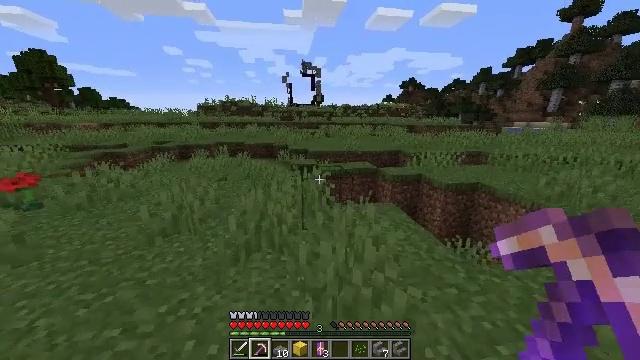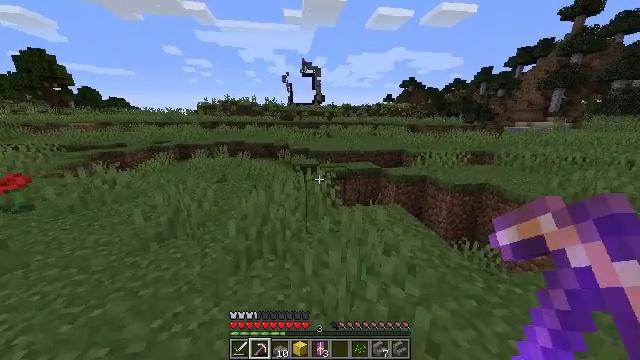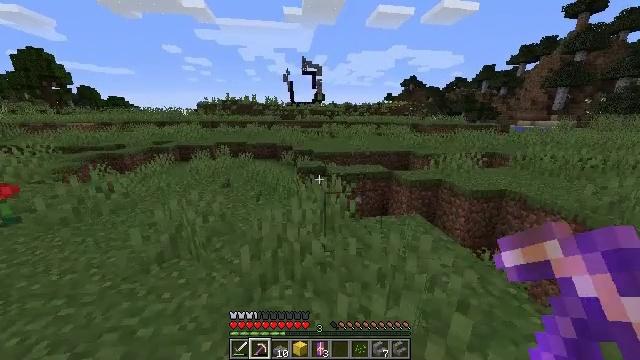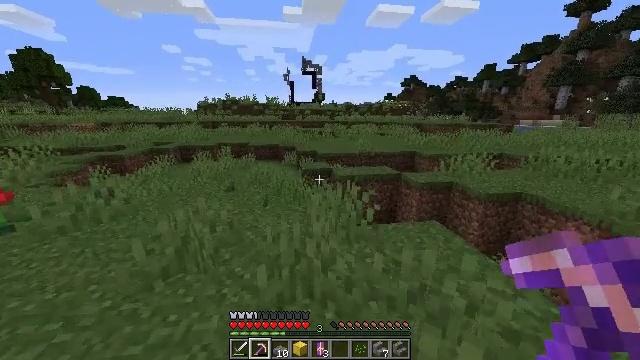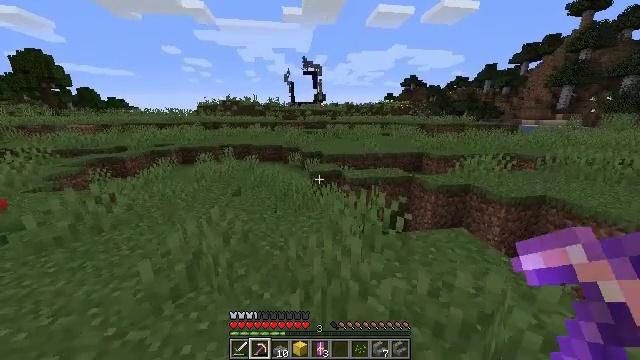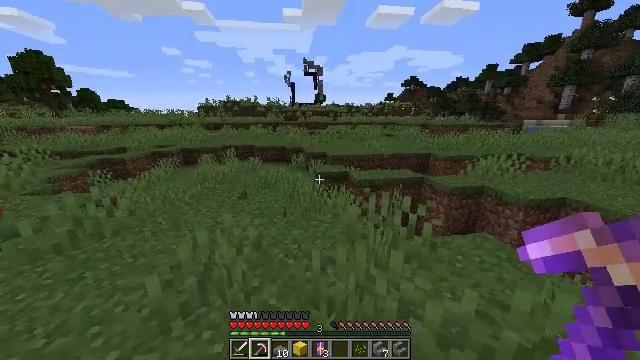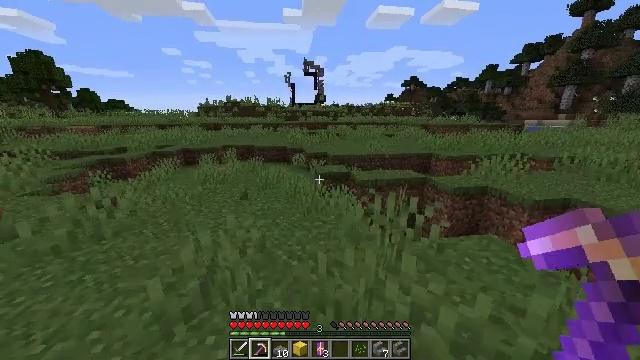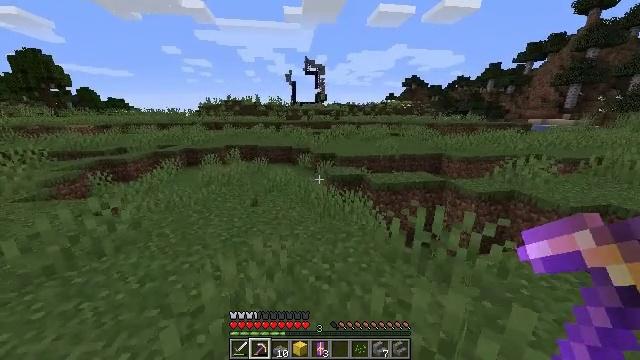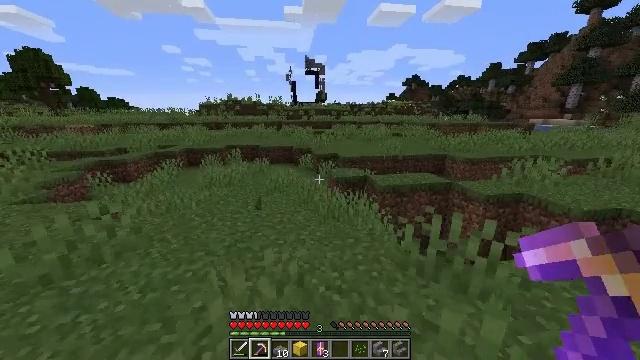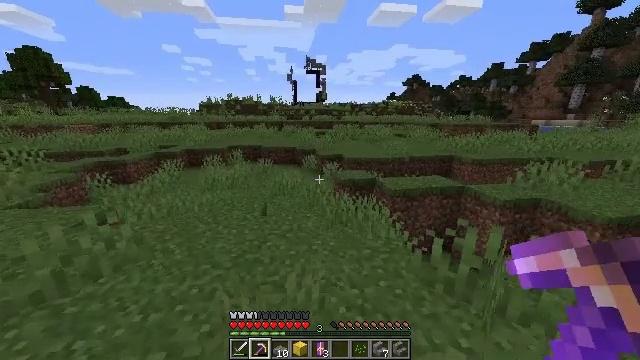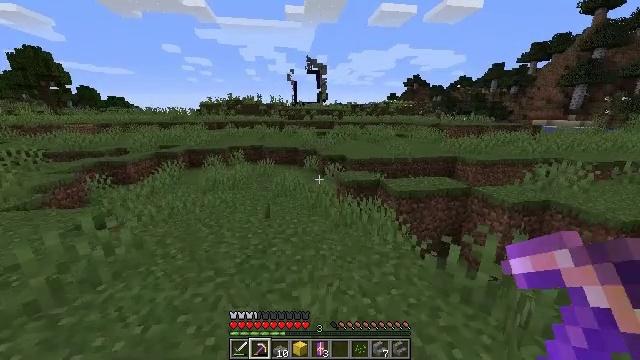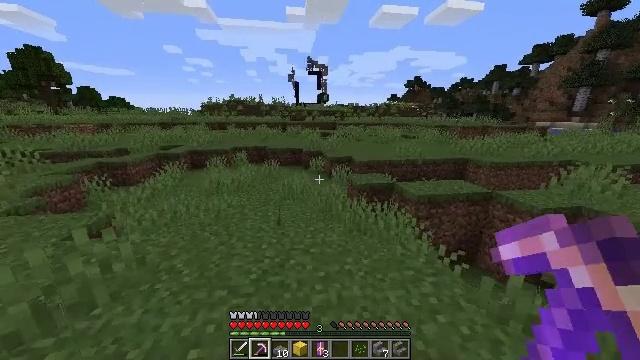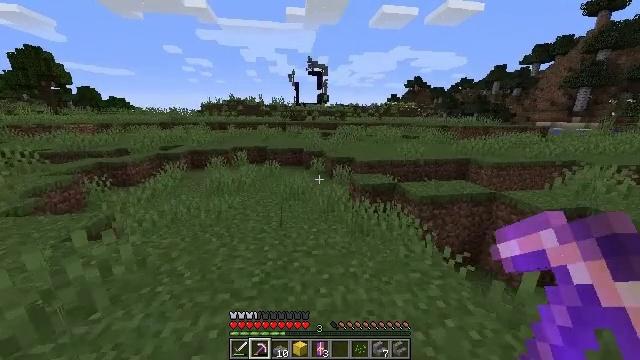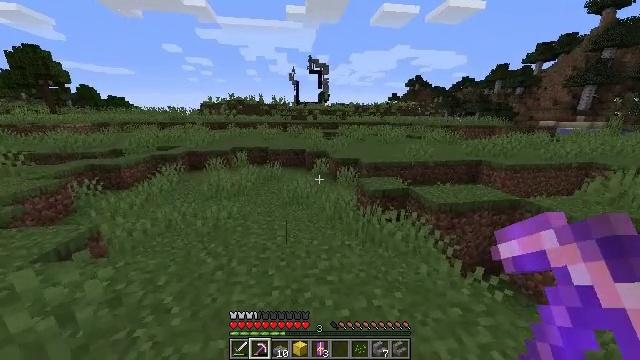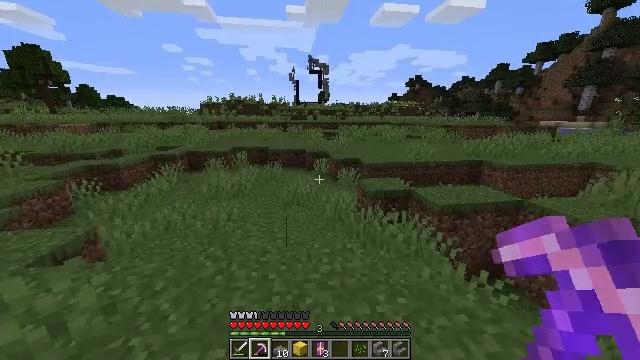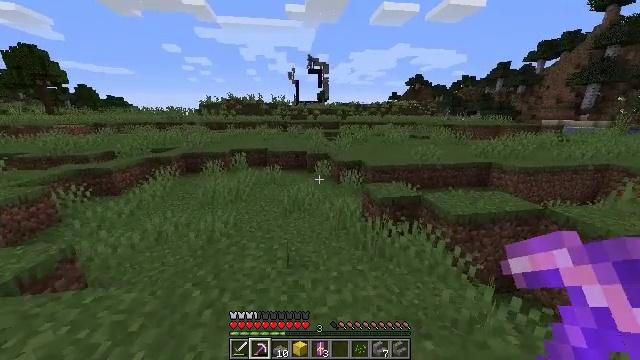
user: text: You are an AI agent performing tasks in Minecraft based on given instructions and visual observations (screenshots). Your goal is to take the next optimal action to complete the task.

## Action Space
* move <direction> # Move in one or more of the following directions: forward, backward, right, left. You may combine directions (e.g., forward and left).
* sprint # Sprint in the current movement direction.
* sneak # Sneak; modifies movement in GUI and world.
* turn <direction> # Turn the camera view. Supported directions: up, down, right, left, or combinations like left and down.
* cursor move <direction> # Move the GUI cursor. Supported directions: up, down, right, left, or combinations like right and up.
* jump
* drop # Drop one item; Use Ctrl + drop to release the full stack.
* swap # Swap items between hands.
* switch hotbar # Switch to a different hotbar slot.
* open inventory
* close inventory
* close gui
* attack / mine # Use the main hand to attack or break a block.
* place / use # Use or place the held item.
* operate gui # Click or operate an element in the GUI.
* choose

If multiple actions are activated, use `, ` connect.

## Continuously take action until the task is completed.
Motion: motion action
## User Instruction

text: Mine stone bricks from a structure.
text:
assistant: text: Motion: move forward and move left
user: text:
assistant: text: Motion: move forward and move left
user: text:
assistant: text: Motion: move forward and move left
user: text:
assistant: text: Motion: move forward and move left
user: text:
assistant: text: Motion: move forward and move left
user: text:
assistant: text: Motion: move forward and move left
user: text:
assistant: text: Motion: move forward and move left
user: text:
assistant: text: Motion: move forward and move left
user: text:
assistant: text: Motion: move forward and move left
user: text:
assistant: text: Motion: move forward and move left
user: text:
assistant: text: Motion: move forward and move left
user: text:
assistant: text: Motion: move forward
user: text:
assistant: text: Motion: move forward
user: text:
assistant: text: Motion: move forward
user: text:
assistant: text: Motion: move forward
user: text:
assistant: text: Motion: move forward
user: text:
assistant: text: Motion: move forward
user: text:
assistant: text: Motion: move forward
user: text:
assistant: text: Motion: move forward
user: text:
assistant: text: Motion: move forward
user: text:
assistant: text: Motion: move forward
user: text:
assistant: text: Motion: move forward
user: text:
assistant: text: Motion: move forward
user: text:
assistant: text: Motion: move forward
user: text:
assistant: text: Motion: move forward, jump
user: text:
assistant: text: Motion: move forward, jump
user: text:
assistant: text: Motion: move forward, jump
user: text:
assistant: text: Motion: move forward
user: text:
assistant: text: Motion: move forward
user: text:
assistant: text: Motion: move forward